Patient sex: F
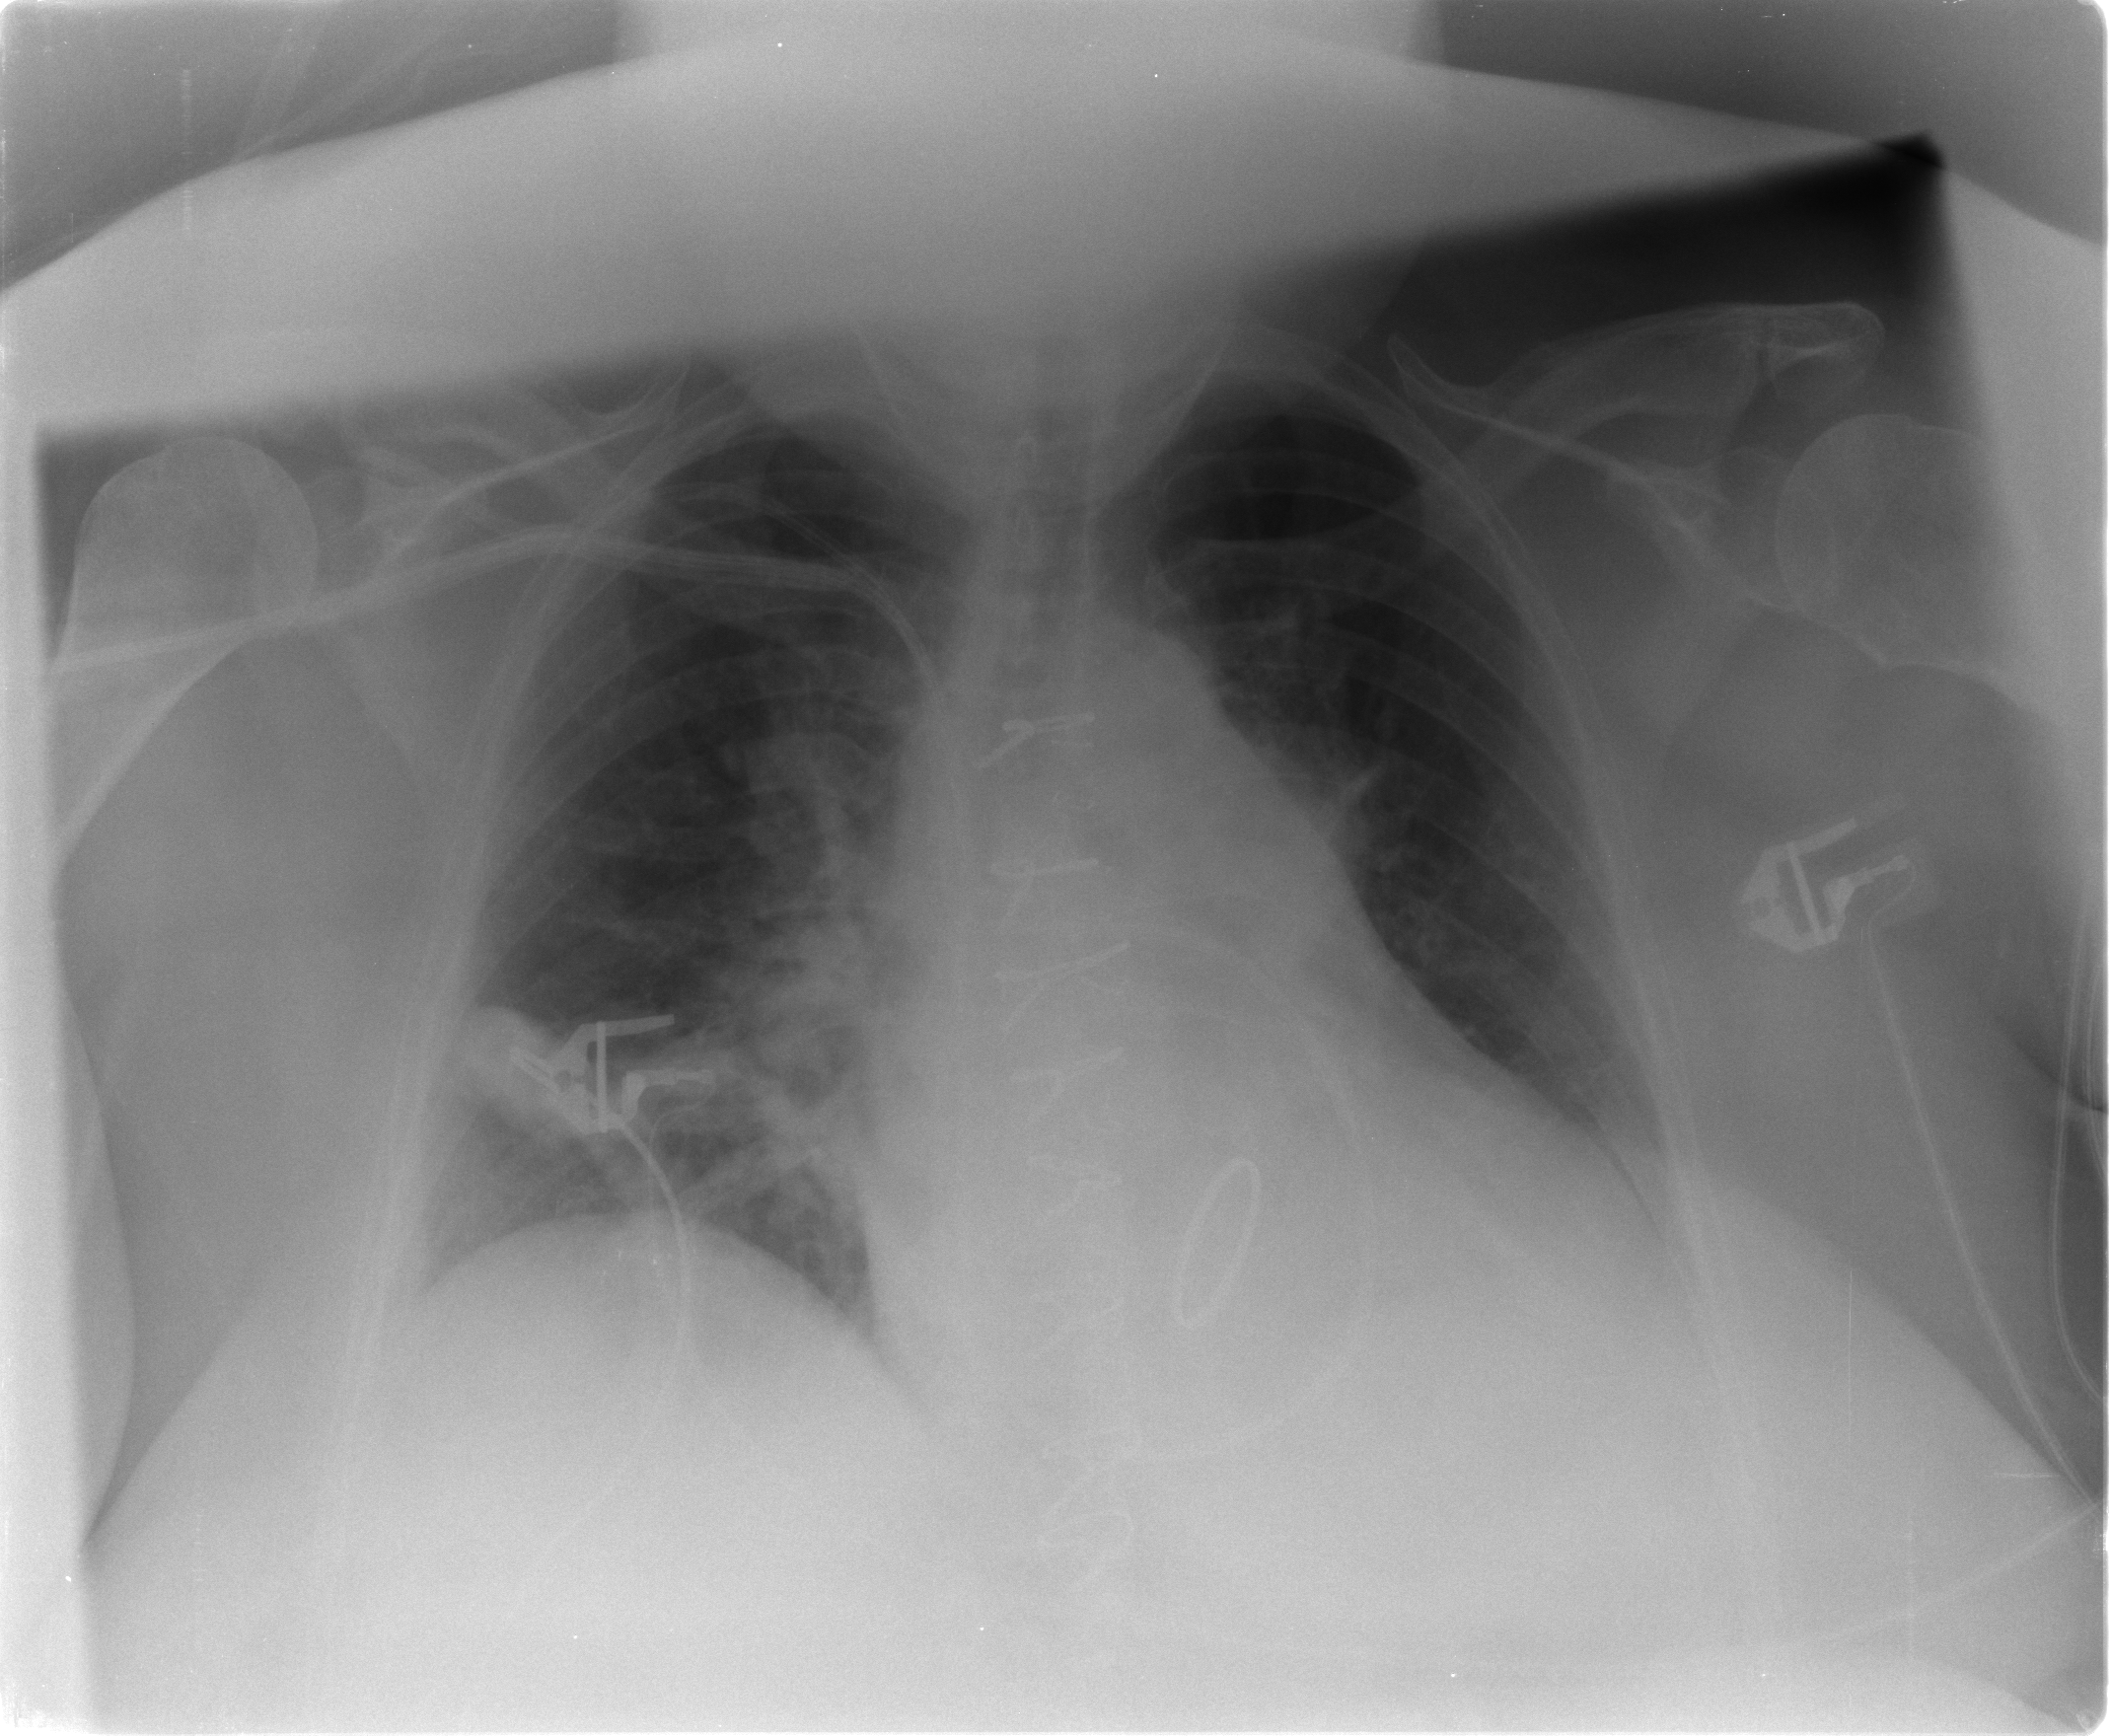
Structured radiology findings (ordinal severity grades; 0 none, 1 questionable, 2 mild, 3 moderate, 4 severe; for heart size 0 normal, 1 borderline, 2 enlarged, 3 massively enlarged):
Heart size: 2
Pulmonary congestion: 3
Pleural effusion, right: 0
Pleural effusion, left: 2
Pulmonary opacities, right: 2
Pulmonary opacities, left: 0
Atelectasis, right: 2
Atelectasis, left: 1